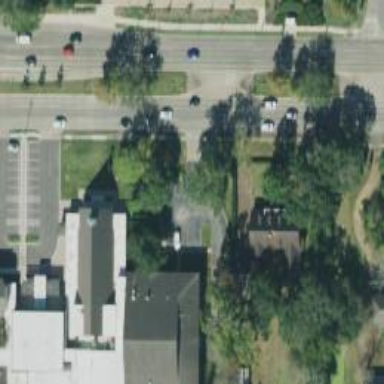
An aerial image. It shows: Asphalt service road.